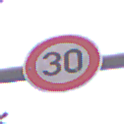
Verkehrszeichen: Geschwindigkeit30
Umgebung: Outdoor, Urban
Tageszeit: Midday
Wetter: Overcast
Licht: Natural
Jahreszeit: NotSpecified
Kontrast: LowContrast